Field crop: maize
Growth stage: 1
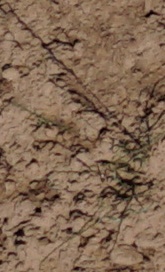
Species: lolium